Field crop: maize
Growth stage: 2
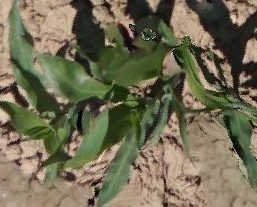
Species: maize